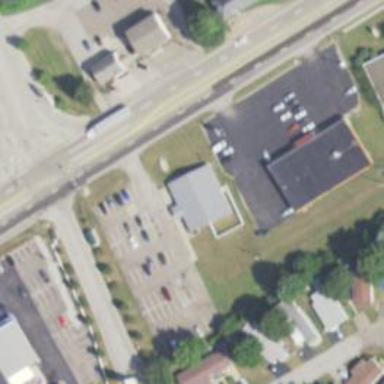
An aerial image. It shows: Veterinary facility.